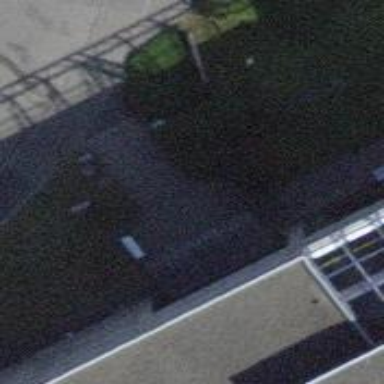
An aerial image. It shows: Charging station.